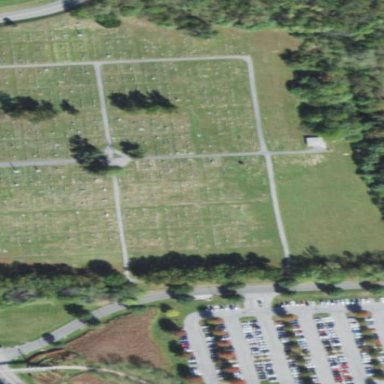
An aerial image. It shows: Graveyard.